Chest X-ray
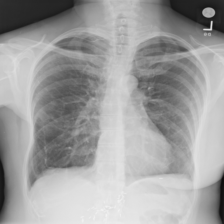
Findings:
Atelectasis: negative
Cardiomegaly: negative
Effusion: negative
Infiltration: negative
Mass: negative
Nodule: negative
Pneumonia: negative
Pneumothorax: negative
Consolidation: negative
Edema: negative
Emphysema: negative
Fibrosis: negative
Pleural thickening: negative
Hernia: negative